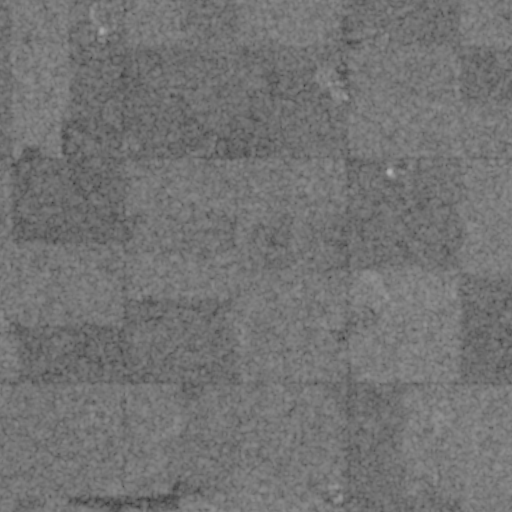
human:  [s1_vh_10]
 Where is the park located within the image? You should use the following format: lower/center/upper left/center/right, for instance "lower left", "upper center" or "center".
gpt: The park is located in the upper left of the image.
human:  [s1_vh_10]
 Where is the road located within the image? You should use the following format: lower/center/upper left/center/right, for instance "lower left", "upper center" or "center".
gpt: There is no road in the image.

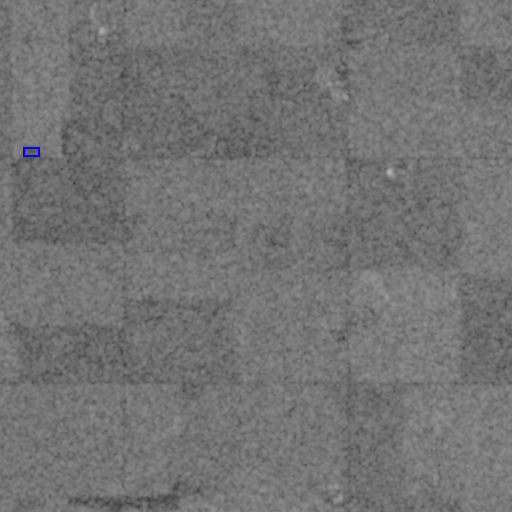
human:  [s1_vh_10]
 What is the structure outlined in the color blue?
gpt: The structure outlined in blue is a park.
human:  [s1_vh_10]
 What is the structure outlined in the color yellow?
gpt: There is no yellow outline.